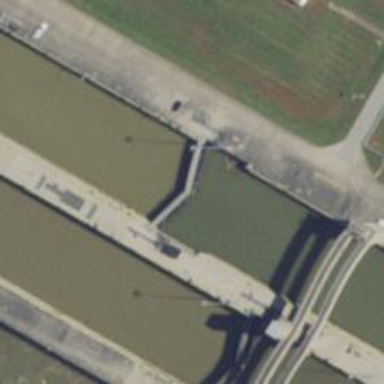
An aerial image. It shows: Lock gate along waterway.